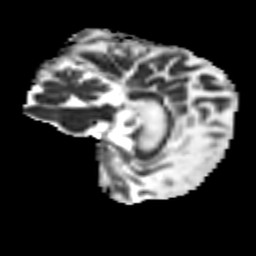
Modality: MD
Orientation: sagittal
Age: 66
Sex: female
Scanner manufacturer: siemens
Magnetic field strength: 3 T
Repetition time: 8.6 s
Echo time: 0.095 s